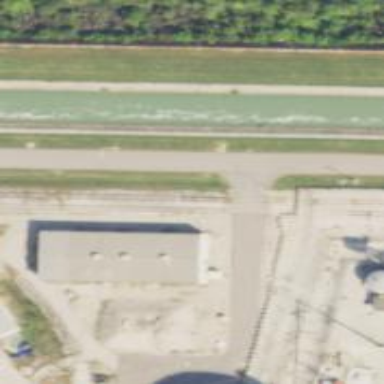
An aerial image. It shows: Railway spur service.